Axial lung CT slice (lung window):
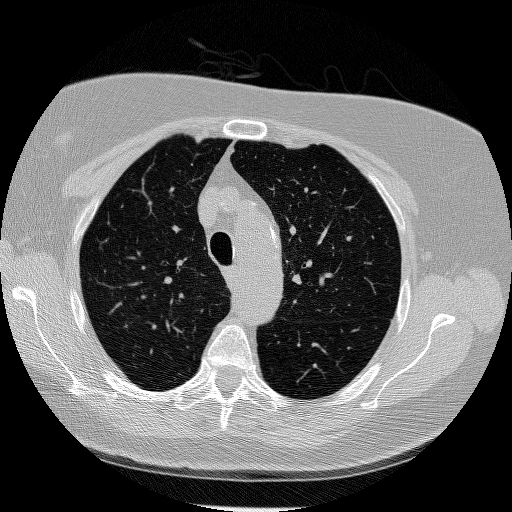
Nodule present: no